Current action and preconditions to check: trajectory_clear

Your task: For each precondition in the list above, predict whether it will hold at this action.

Consider the current scene as observed from the mobile robot's camera, and analyze the predicted future states of all dynamic agents (e.g., people, animals, vehicles, or any moving entities) within the NEXT SECOND.

IMPORTANT: Only answer "very likely" if you are absolutely certain—based on strong, clear evidence—that a dynamic agent will violate the precondition in the predicted future state. Do NOT answer "very likely" for unlikely, ambiguous, or low-probability risks.

Ask yourself for each precondition: Is there a high probability, with clear and convincing evidence, that the predicted future states of any dynamic agent will interfere with the predicted future state of the currently executing action within the NEXT SECOND, causing that precondition to fail?

Assess the risk level based on these predictions. Use "likely" or "very likely" if motions create a clear risk of interference.

Use "neutral" or "improbable" if agents are nearby but their predicted paths are clearly diverging or non-conflicting.

Failure Risk Categories: "very improbable", "improbable", "neutral", "likely", "very likely"

Answer Format: Output ONLY the probability_of_failure value from these categories: "very improbable", "improbable", "neutral", "likely", "very likely"

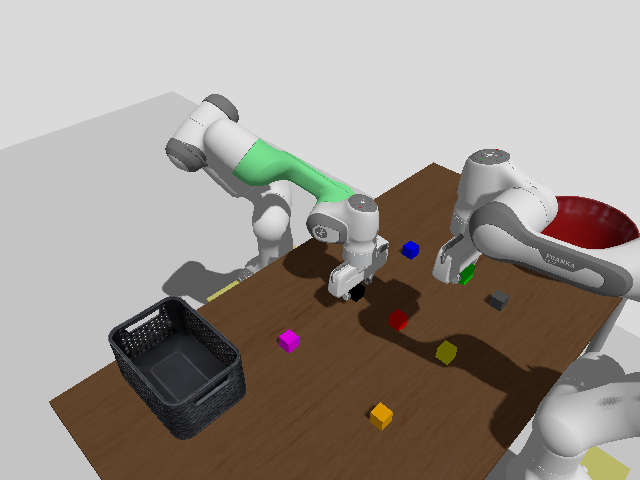

Answer: very improbable